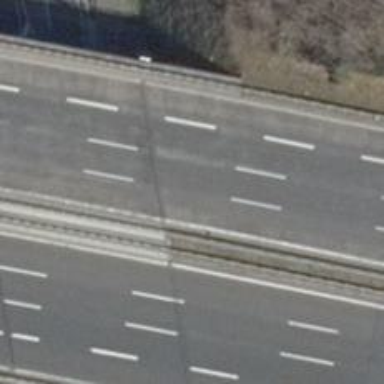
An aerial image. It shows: Asphalt motorway.